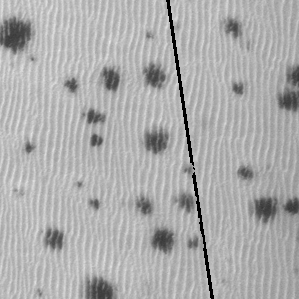
Label: frost